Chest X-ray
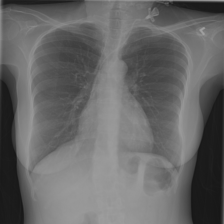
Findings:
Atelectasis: negative
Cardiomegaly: negative
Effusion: negative
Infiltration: negative
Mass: negative
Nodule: negative
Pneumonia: negative
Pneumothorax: negative
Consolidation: negative
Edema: negative
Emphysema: negative
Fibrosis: negative
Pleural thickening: negative
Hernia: negative